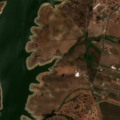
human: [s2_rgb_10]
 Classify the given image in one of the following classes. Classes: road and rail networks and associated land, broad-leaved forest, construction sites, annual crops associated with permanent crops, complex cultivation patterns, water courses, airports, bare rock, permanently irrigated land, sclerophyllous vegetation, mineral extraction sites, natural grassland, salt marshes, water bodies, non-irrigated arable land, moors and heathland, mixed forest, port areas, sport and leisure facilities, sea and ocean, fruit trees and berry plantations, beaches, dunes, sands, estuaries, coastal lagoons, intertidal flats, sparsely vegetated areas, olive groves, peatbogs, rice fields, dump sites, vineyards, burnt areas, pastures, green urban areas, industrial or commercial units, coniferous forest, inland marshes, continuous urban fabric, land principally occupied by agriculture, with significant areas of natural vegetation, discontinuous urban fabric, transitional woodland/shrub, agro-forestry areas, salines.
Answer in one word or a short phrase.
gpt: olive groves, complex cultivation patterns, agro-forestry areas, water bodies